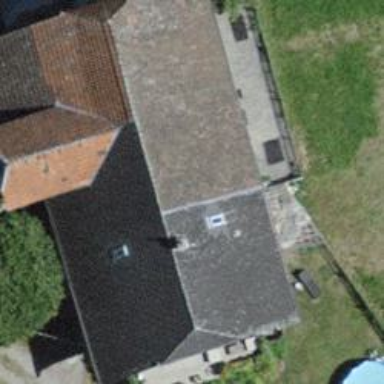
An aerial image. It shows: Farm building.